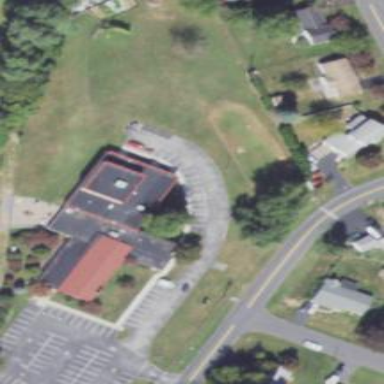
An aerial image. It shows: Kindergarten building.